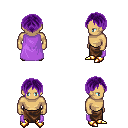
a pixel art fantasy rpg character, male body template, human, tanned skin, lavender cape, robe skirt, purple parted hairstyle, gold boots, four views (front, back, left, right), 2x2 character sprite sheet, small pixel art, hard edges, no anti-aliasing